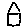
Label: house